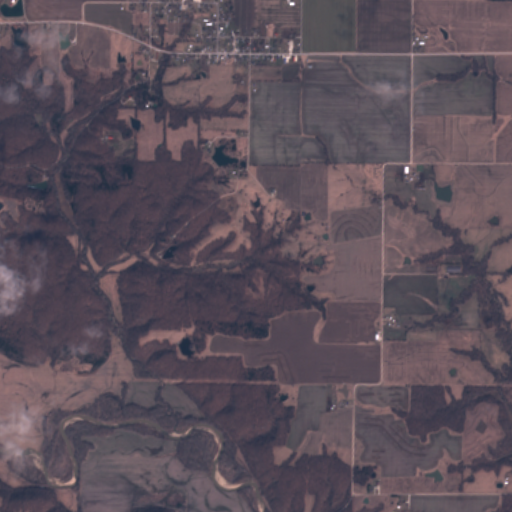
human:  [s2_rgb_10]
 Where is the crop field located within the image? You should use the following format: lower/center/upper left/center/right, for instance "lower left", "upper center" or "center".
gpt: There is no crop field in the image.